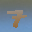
Label: 7